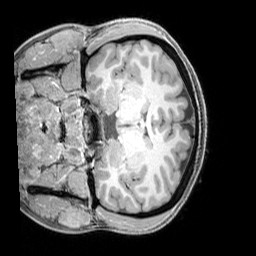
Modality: T1w
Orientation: coronal
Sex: female
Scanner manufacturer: siemens
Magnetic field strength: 3 T
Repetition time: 2.3 s
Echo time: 0.00226 s